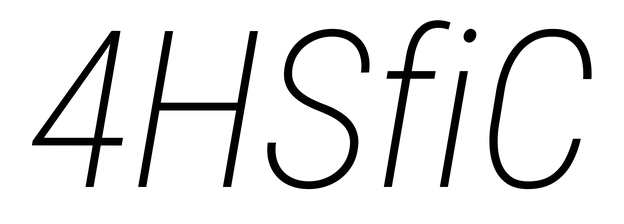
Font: Roboto-Italic_Condensed_ExtraLight_Italic